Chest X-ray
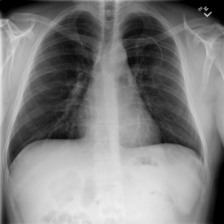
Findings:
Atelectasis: negative
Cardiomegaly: negative
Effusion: negative
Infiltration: negative
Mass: negative
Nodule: negative
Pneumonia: negative
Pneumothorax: negative
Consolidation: negative
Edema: negative
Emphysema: negative
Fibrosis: negative
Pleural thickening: negative
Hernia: negative